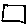
Label: square